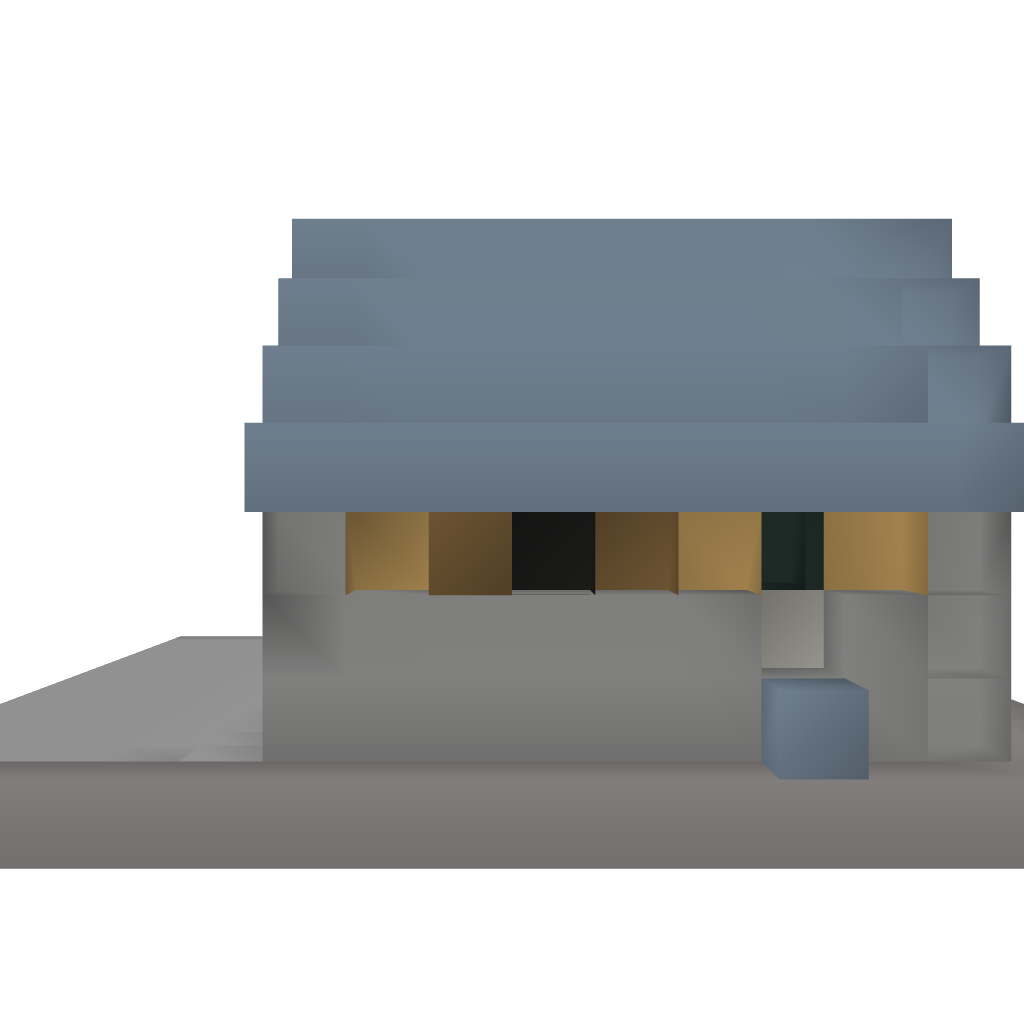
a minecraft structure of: Blocks Ahoy Hotel